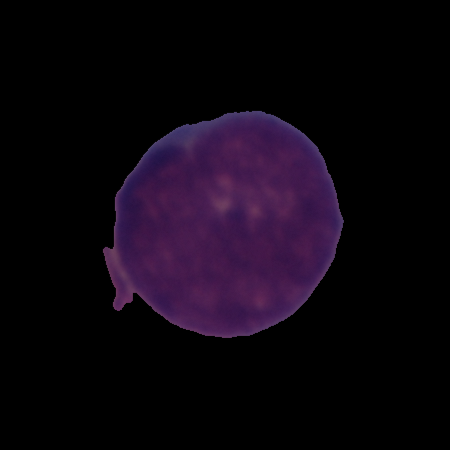
Label: cancer